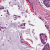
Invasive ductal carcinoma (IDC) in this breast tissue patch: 1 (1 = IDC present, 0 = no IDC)